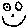
Label: smiley face